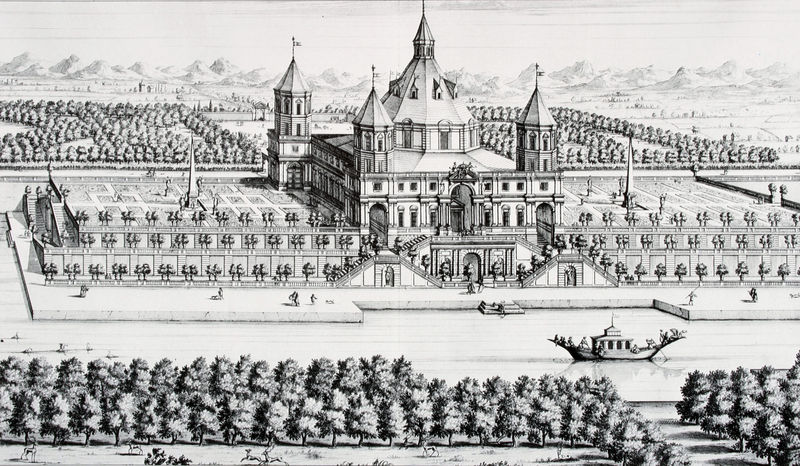
Titel: Castello del Regio Parco oder Viboccone
Künstler: Carlo nach Morello
Standort: Mailand
Institution: Biblioteca Braidense
Schlagwörter: baum, berg, felsen, himmel, mann, schatten, wasser, bäume, fluss, frauen, landschaft, menschen, stadt, ufer, fenster, frankreich, frau, grau, laterne, licht, männer, schwarz, skizze, strasse, säule, weiss, zeichnung, anlage, dach, gebäude, hund, park, parkanlage, schloss, tiere, wiese, leute, architektur, barock, bach, ebene, ferne, horizont, hügel, kanal, kirche, wege, personen, wald, boot, kahn, paddel, ruder, turm, doppelsäule, garten, schiff, schrift, wellen, umrisse, ansicht, fahnen, fassade, italien, vedute, fahne, berge, dächer, allee, bergkette, grafik, graphik, steil, platz, pilaster, hafen, rundbogen, anleger, kai, kuppel, promenade, pier, staffage, treppe, treppen, symmetrie, aufgang, geländer, stufe, stufen, tor, tadt, eingang, orient, türmchen, türme, palast, stockwerk, dom, linear, festung, druck, schwarzweiss, schraffur, radierung, stich, bleistift, entwurf, darstellung, wimpel, portal, tore, lustschloss, karte, alleen, risalit, hirsch, hirsche, reh, rehe, residenz, portikus, obelisk, gebirg, plantage, palmen, gaupen, plan, gärten, tempel, fähre, flaggen, spaziergänger, dresden, kupferstich, quadrat, oktogon, ebenen, maßstab, attika, hofgarten, zentralbau, zeltdach, atrium, treppenaufgang, balluster, geordnet, schwrzweiss, stick, obelisken, schlosspark, treppenanlage, gartenarchitektur, planstadt, stadtplan, zentralistisch, klosteranlage, gondel, aufgänge, flaneure, barke, galeere, rhe, verhältnis, schif, südamerika, treppenaufgänge, bootanlegestelle, parkparkanlage, wetterhähne, streppen, 1720, tempelstadt, dächerk, ornagerie, fähnschen